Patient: sex M, age 17
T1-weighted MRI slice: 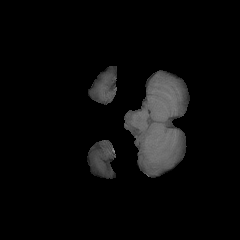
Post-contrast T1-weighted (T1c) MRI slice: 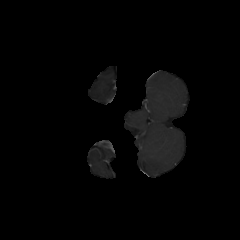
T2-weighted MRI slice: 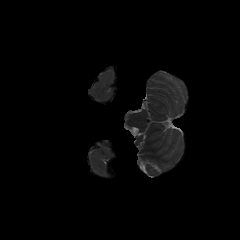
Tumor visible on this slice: no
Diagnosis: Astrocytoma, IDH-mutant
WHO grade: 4